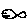
Label: fish